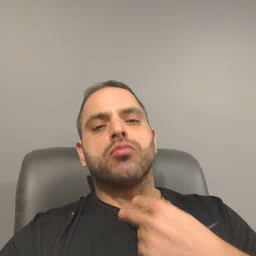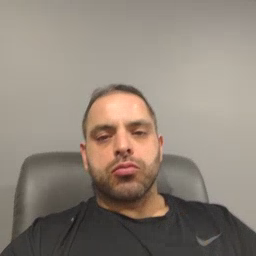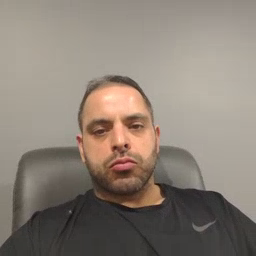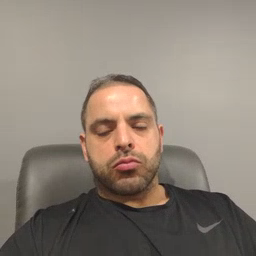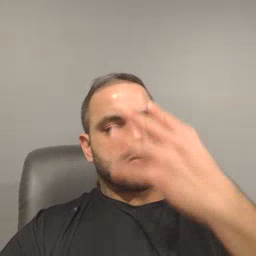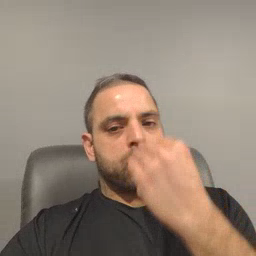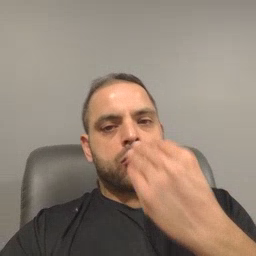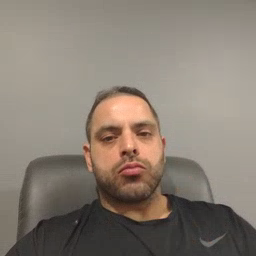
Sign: sleepy